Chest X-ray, PA view. Patient: 78 years old, sex M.
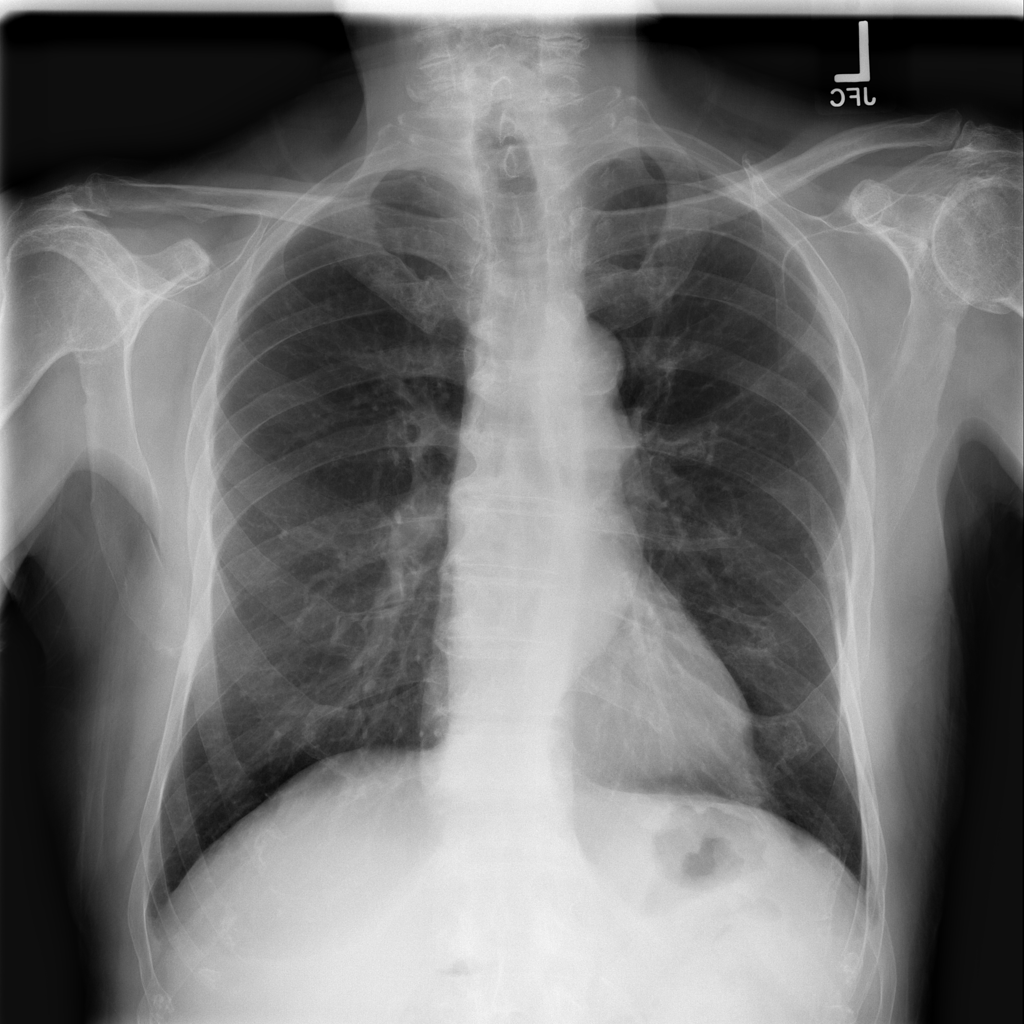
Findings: No Finding